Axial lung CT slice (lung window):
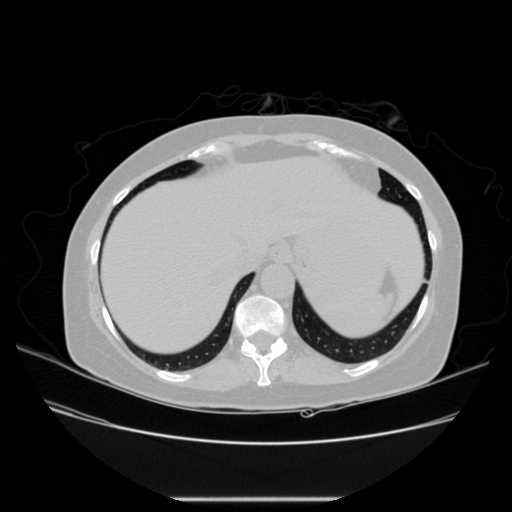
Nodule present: no